Question: I am working on a web application, and i have a couple of tables that are inside a main Div with ID = 'ctl00_PlaceHolderLeftNavBar_ctl02_WebTreeView'. now the main Div have many inner tables and one inner Div. so i need to do the following:-
- 'tl00_PlaceHolderLeftNavBar_ctl02_WebTreeViewn10Nodes'
Here is the markup observed using firefox bug :-

now i have accomplished what i need by doing the following :-
'''
#ctl00_PlaceHolderLeftNavBar_ctl02_WebTreeView > table:not(:nth-child(11)) {
display: none;
}
'''
but this is not very elegant , because if i re-order the folders or add a new folder i need to chnage the 'nth-child(11)'. while defining it to hide all the tables except the one that comes before the inner div is more reliable ...
Can anyone advice on this? i am using jquery 1.10.2
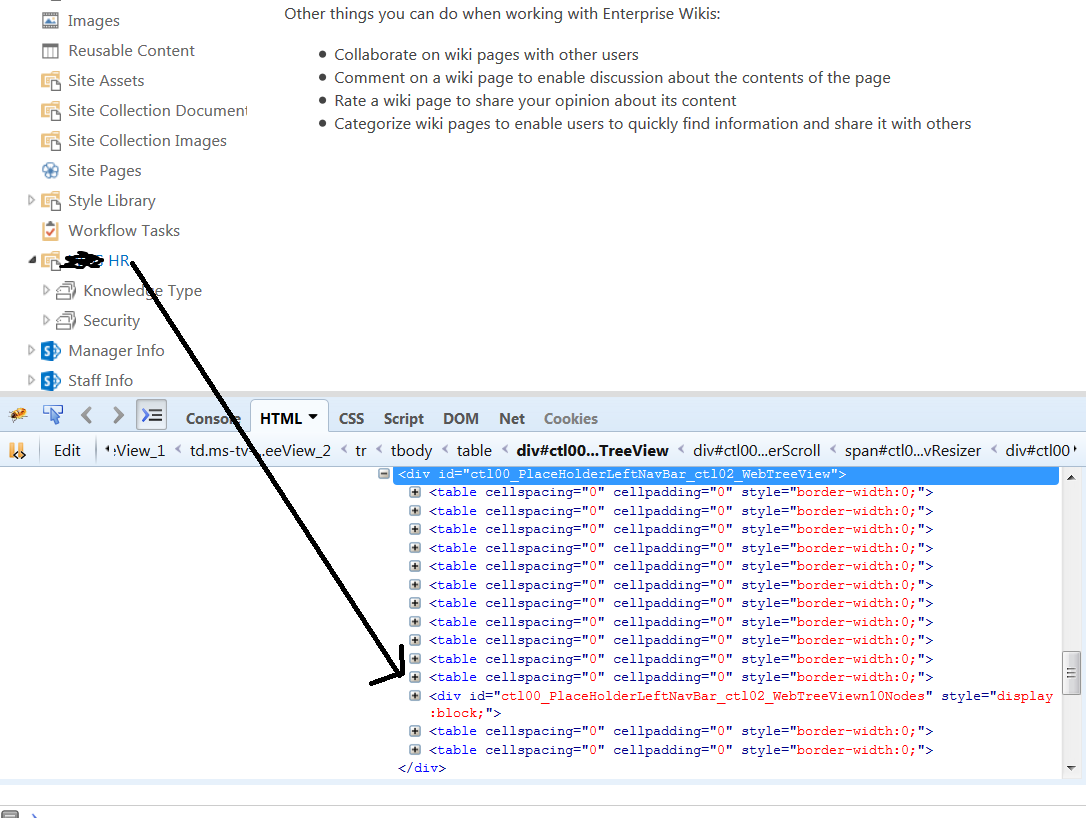
Answer: '''
var wrapper = $('#ctl00_PlaceHolderLeftNavBar_ctl02_WebTreeView'),
tables = wrapper.children('table');
tables.not(wrapper.children('div').prev()).hide()
'''
'''
<script src="https://ajax.googleapis.com/ajax/libs/jquery/2.1.1/jquery.min.js"></script>
<div id="ctl00_PlaceHolderLeftNavBar_ctl02_WebTreeView">
<table><tr><td>hide</td></tr></table>
<table><tr><td>hide</td></tr></table>
<table><tr><td>hide</td></tr></table>
<table><tr><td>hide</td></tr></table>
<table><tr><td>show</td></tr></table>
<div id="tl00_PlaceHolderLeftNavBar_ctl02_WebTreeViewn10Nodes"></div>
<table><tr><td>hide</td></tr></table>
<table><tr><td>hide</td></tr></table>
</div>
'''
try this: